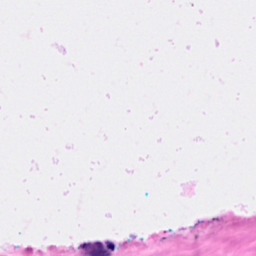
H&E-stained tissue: Breast